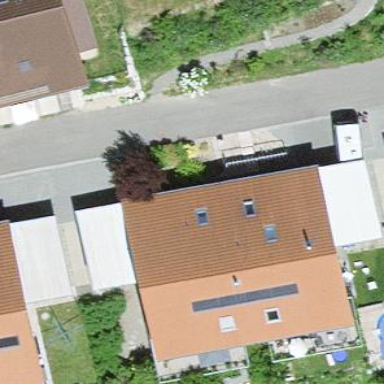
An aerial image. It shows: Residential building.